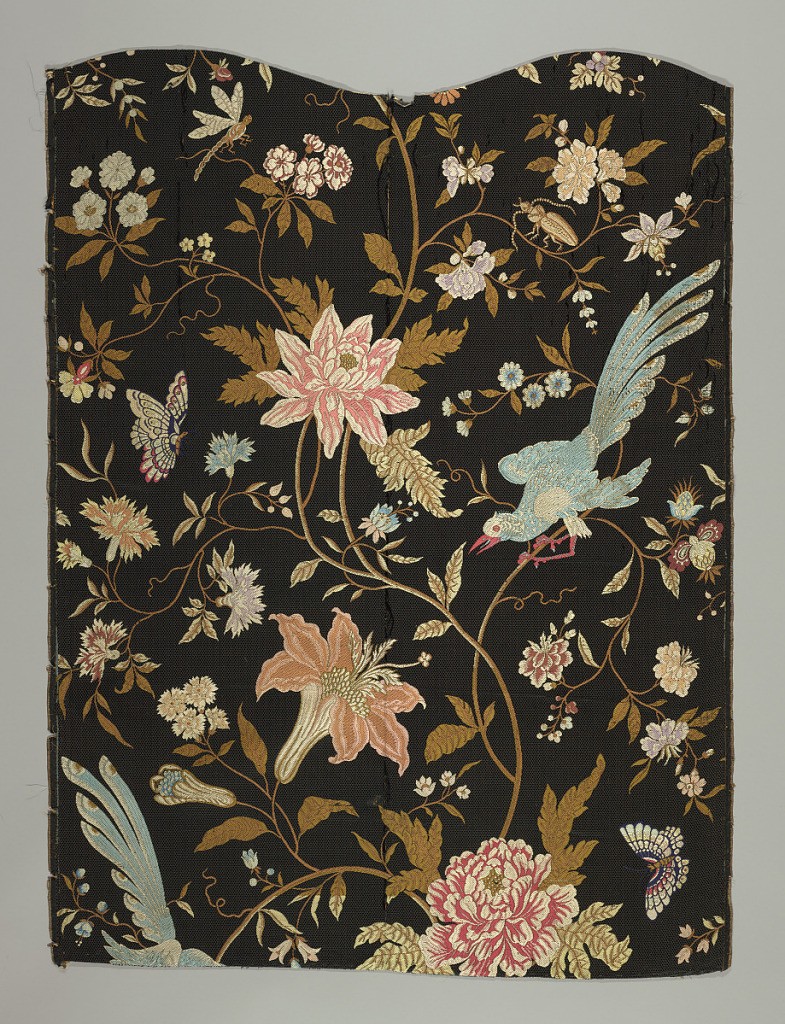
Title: Textile
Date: late 19th century
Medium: silk Technique: plain weave patterned by floats of a supplementary warp and continuous and discontinuous supplementary wefts bound in 1/3 twill on the front by the foundation warp
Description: Slender curving vine winding up the center of the fabric with large and small flowers, stylized light blue birds and brightly-colored butterflies.